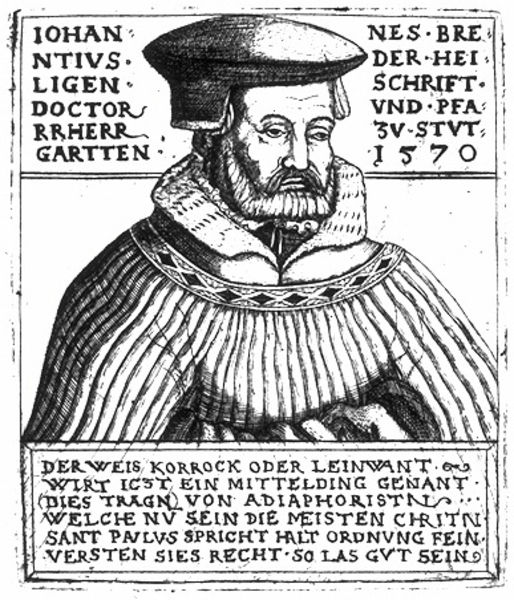
Titel: Bildnis des Johann Brenz
Künstler: Balthasar Jenichen
Institution: (Seriendruck)
Schlagwörter: mann, schatten, umhang, weiß, grau, hut, licht, nase, schwarz, skizze, zeichnung, blick, alt, bart, jacke, kappe, mütze, augen, bibel, falten, gesicht, hermelin, johannes, kragen, pelz, vollbart, bildnis, halskrause, hände, portrait, porträt, gewand, haare, mantel, adel, borte, frontal, traurig, fell, kopfbedeckung, holzschnitt, schrift, kette, grafik, graphik, tafel, ernst, inschrift, datum, deutsch, faltenwurf, jahreszahl, rechteck, druck, schnitt, radierung, stich, illustration, schwarzweiß, text, uniform, adeliger, mürrisch, schielen, buchdruck, barett, pfarrer, mittelalter, wams, chorrock, heiliger, patrizier, gelehrter, plissee, gefältelt, kupferstich, druch, altdeutsch, johann, wirt, doktor, lateinisch, graphi, johannis, doctor, protestant, brentius, johan, 1570, truarig, thologe, bibelo, juhannes, schriftgelehrter, gartten, umganh, jjohannes, korrock